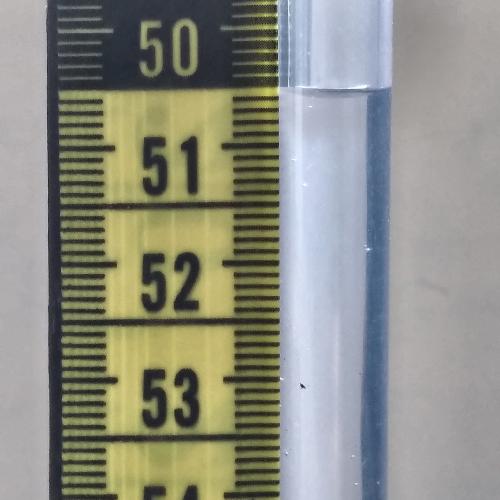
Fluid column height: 50.5 cm